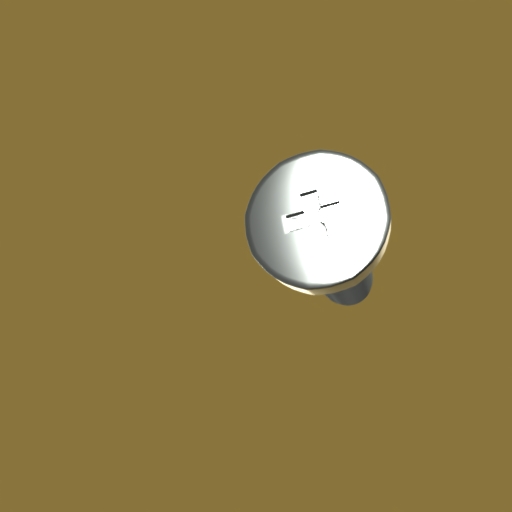
Label: screw